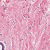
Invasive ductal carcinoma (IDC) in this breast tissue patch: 0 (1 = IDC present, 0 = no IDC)